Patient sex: M
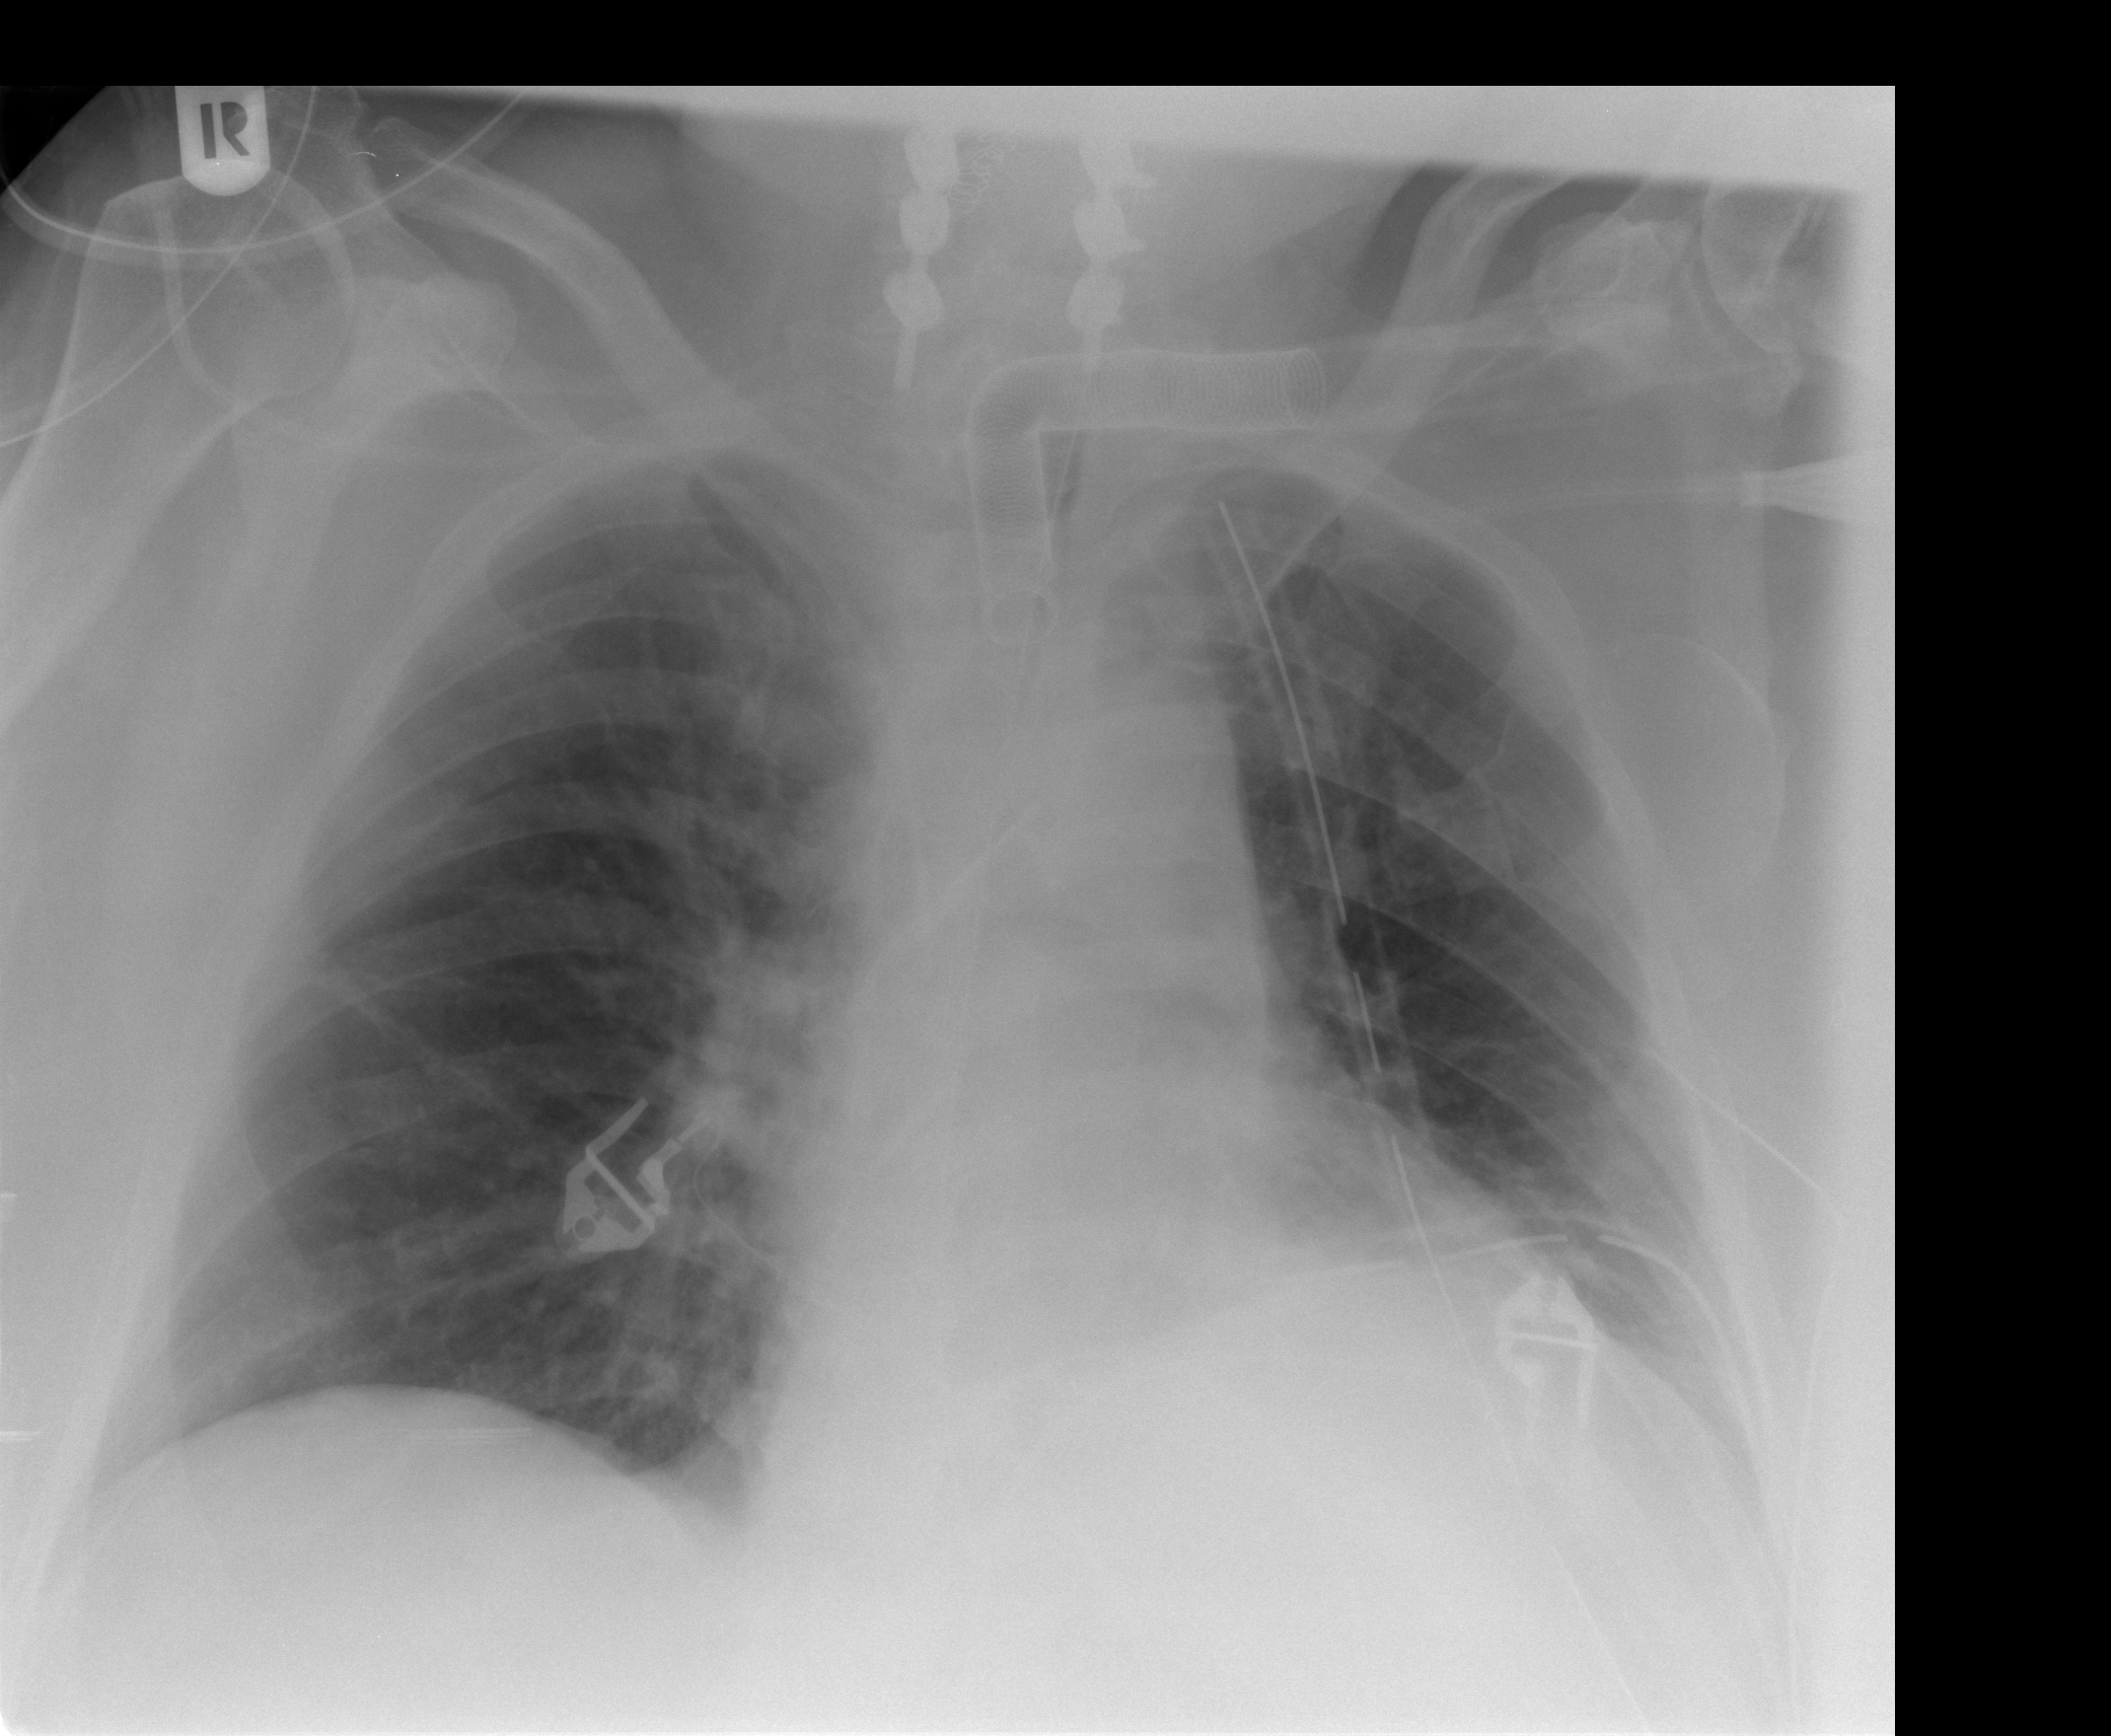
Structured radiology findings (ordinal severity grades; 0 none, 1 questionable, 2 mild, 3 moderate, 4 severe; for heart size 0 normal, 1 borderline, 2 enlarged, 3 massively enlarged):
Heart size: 2
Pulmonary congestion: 2
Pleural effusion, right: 0
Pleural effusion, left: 2
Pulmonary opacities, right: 0
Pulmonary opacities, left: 0
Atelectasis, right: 0
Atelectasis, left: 2